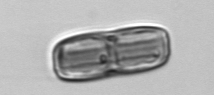
Label: Ephemera